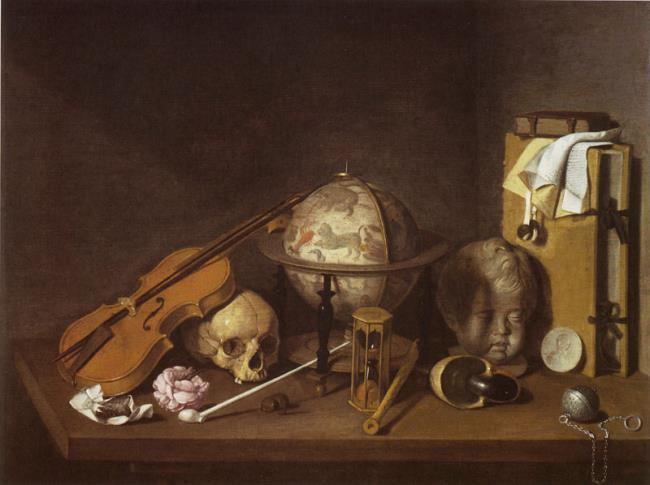
Title: Vanitas still-life with a violin, a skull, a celestial globe, and other objects on a table
Artist: David Bailly
Earliest date: 1602
Latest date: 1657
Genre: painting
Iconography: Pomander
Keywords: vanitas (still life), on a wooden tray or table, violin, rose, skull, pipe, celestial globe, hourglass, recorder, nautilus (shell), pomander, head (sculpture), plaster cast, medal (coin type), book, document (objectgenre), resin seal